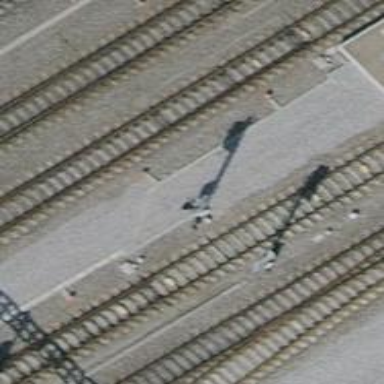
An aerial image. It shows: Railway signal.